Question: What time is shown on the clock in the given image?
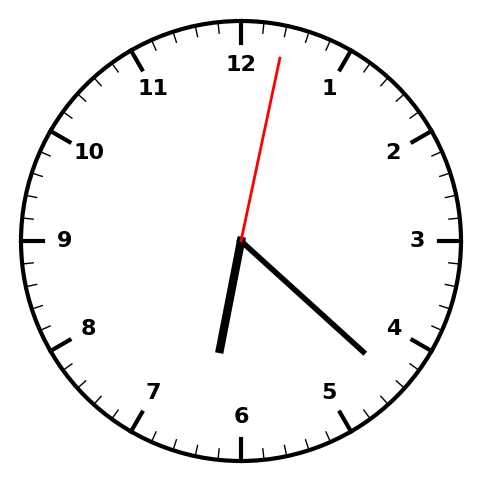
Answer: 06:22:02